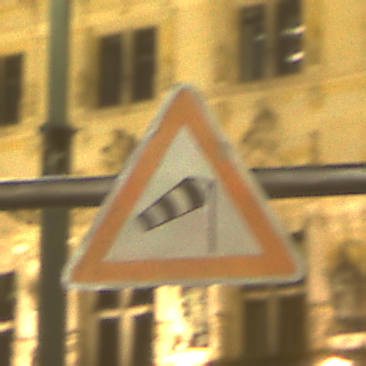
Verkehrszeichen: SeitenwindVonRechts
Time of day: Night
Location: Outdoor (Urban)
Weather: Overcast
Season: NotSpecified
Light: Artificial